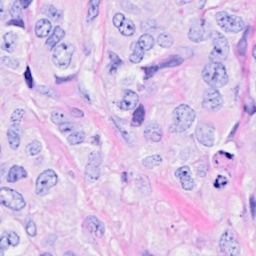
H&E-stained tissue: Breast